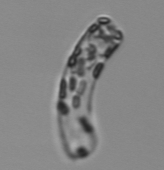
Label: Guinardia_striata